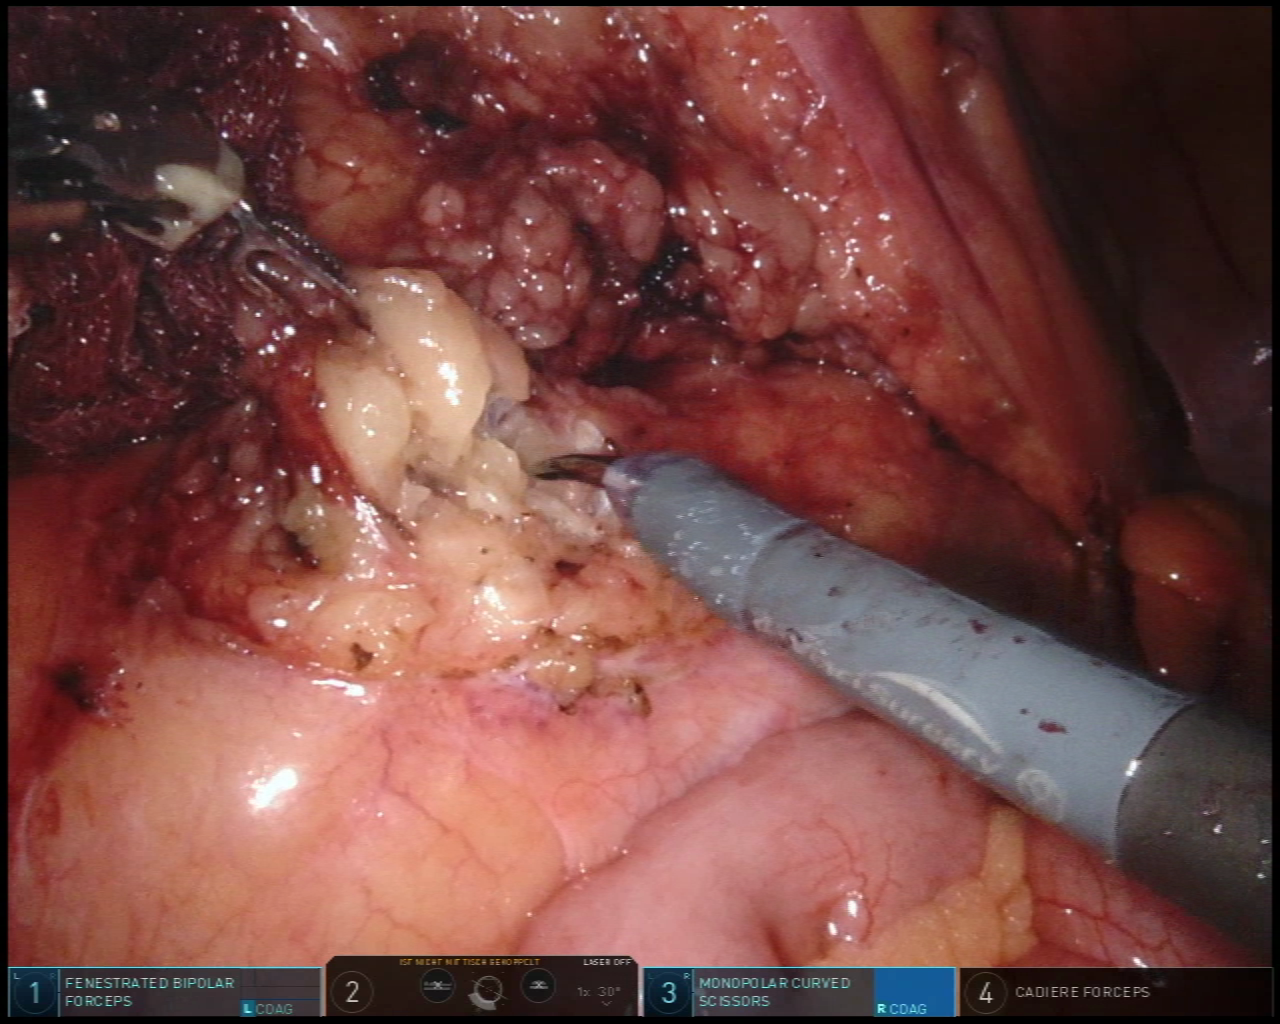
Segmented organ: small_intestine
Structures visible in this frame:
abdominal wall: yes
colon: no
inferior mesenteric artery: no
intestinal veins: no
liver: no
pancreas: no
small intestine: yes
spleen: no
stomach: no
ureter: no
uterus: no
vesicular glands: no